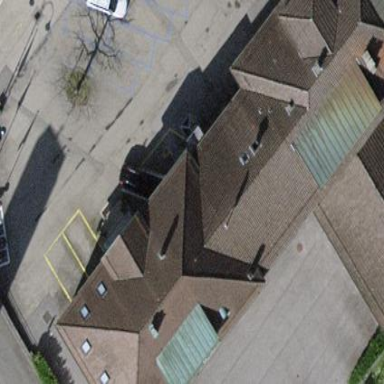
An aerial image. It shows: Public building.